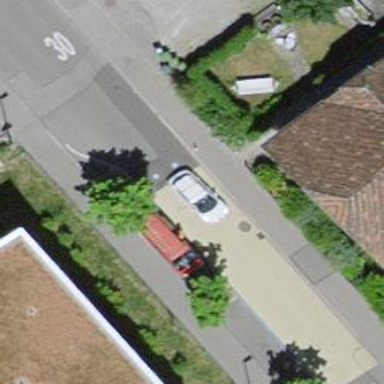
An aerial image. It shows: Rising bollard is in place as barrier.